Interaction volume radius: 5 \u00c5
Interaction volume height: 15 \u00c5
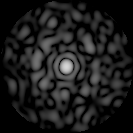
Disorder parameter: 0.8576